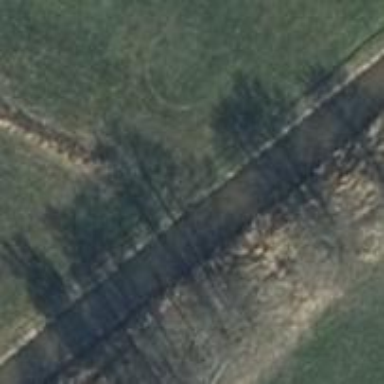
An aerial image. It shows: Culvert tunnel.